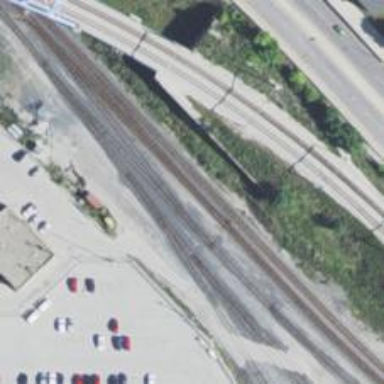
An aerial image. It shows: Railway track.